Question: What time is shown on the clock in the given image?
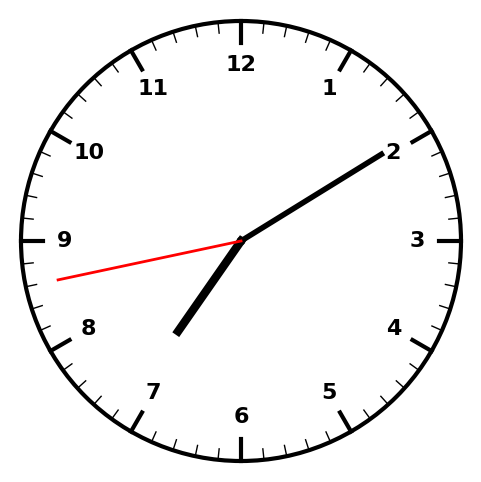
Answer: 07:09:43